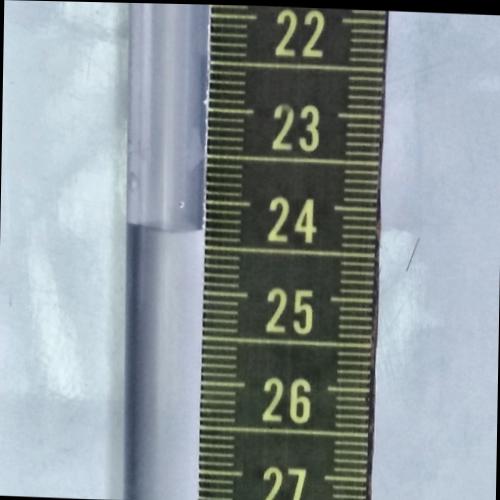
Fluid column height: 24.3 cm